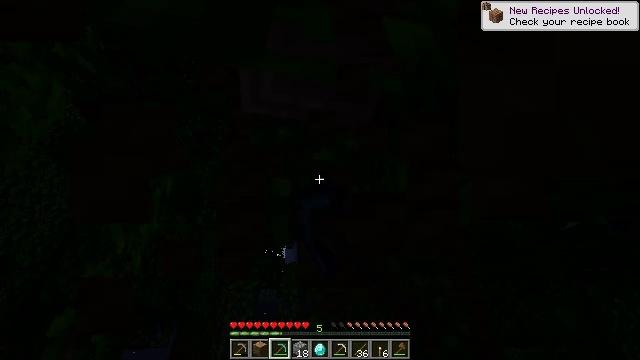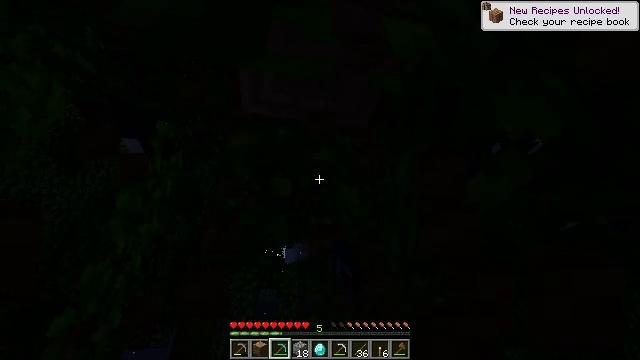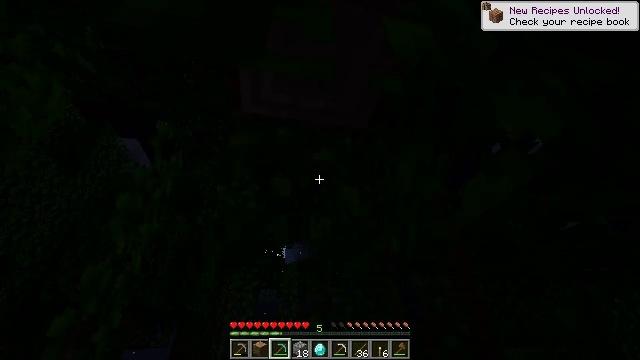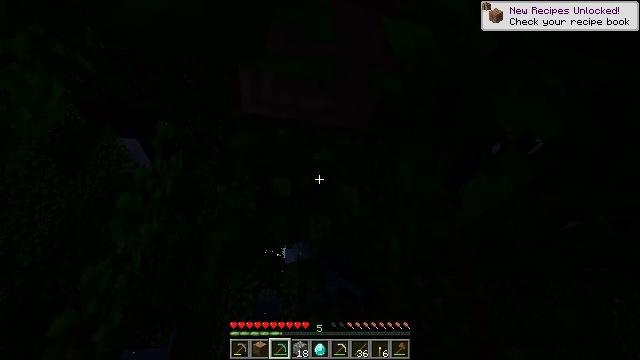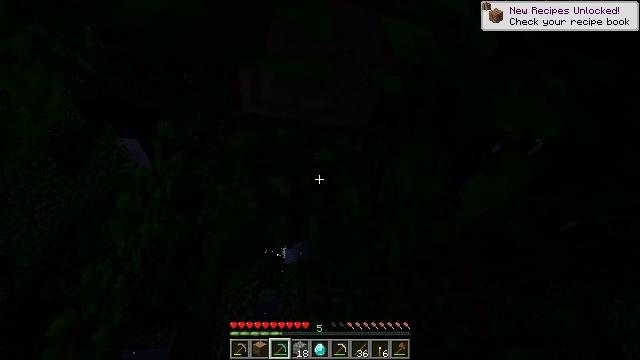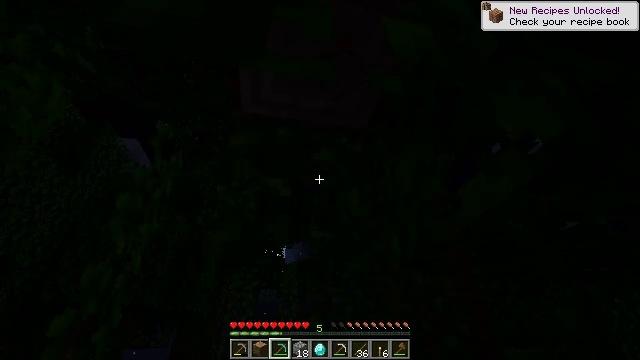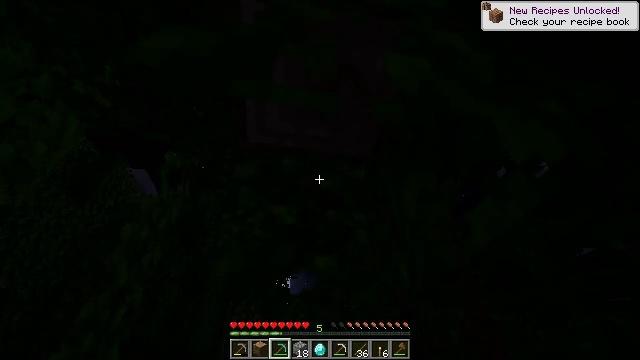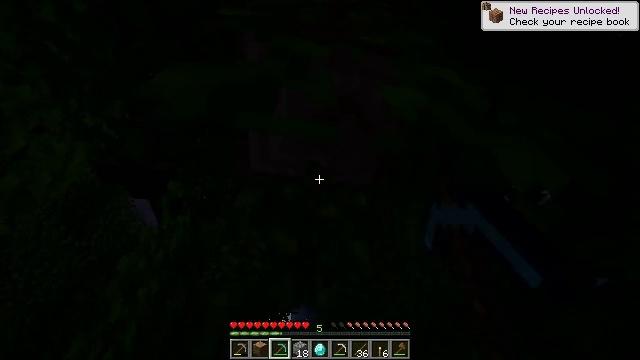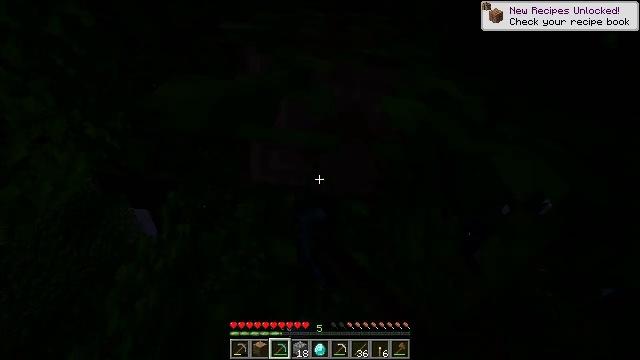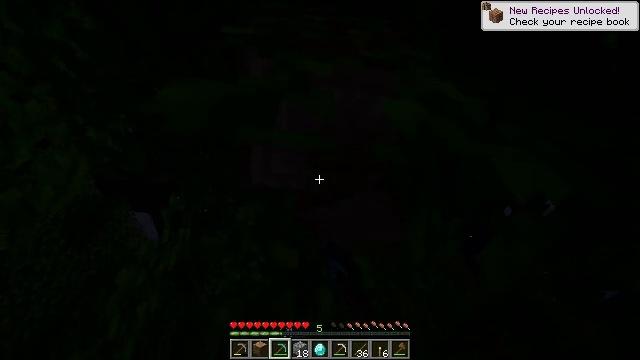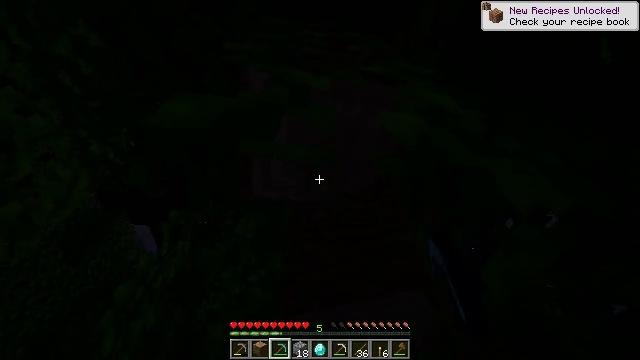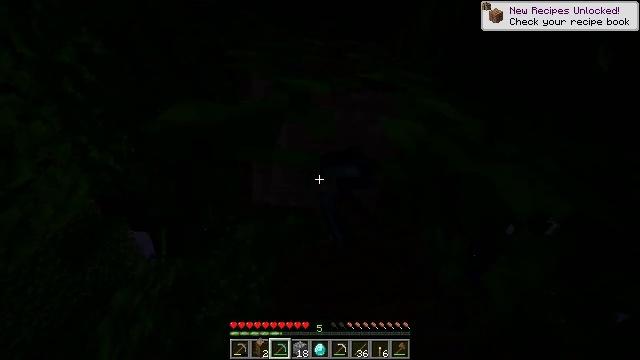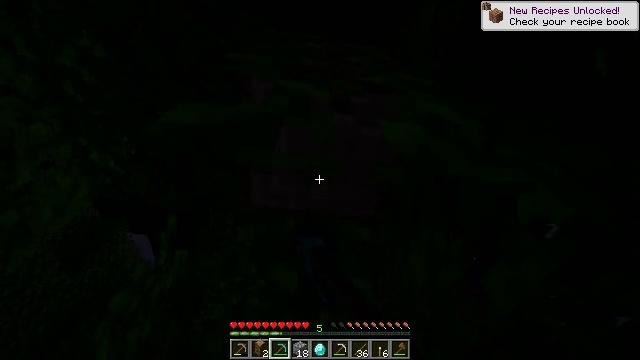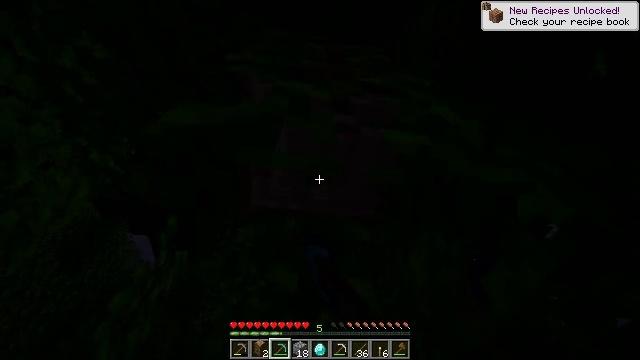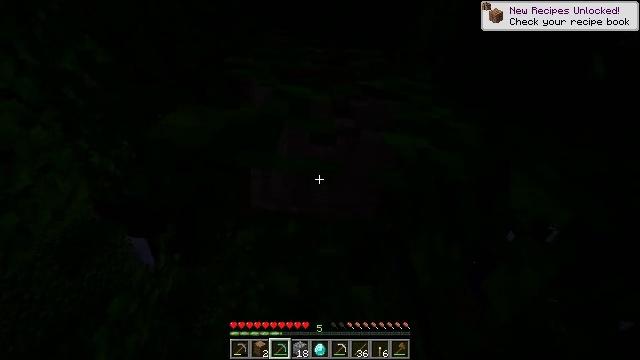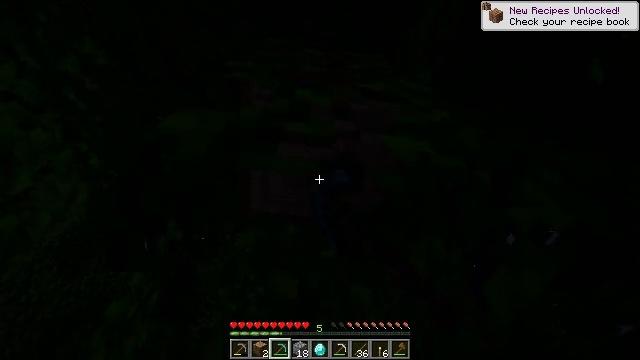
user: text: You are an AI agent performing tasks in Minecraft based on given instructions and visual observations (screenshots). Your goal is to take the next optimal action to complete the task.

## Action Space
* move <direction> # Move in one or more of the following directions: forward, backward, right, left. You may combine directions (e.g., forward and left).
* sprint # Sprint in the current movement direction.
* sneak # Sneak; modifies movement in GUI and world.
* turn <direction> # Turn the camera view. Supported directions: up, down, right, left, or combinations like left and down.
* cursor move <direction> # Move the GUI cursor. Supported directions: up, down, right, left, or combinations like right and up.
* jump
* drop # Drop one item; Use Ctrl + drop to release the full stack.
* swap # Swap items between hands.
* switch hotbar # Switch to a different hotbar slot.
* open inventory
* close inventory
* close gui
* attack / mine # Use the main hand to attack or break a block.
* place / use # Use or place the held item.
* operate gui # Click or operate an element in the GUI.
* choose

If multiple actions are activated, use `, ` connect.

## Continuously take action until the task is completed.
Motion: motion action
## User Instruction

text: Gather vines from trees or structures.
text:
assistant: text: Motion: attack / mine
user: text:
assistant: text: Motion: attack / mine
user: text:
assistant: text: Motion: attack / mine
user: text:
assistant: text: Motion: attack / mine
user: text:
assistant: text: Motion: attack / mine
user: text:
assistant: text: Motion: turn left and up, attack / mine
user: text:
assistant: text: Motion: turn up, attack / mine
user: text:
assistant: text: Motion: turn up, attack / mine
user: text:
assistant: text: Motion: attack / mine
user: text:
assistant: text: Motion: turn up, attack / mine
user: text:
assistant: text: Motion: turn up, attack / mine
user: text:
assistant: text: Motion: attack / mine
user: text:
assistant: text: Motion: attack / mine
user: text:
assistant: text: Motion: attack / mine
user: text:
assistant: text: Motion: attack / mine
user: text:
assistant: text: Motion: attack / mine
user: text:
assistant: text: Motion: attack / mine
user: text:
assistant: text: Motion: attack / mine
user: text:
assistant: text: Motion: attack / mine
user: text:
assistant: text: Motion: attack / mine
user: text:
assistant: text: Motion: attack / mine
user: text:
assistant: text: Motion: attack / mine